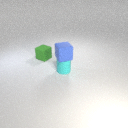
small cyan rubber cylinder to the right of small green rubber cube